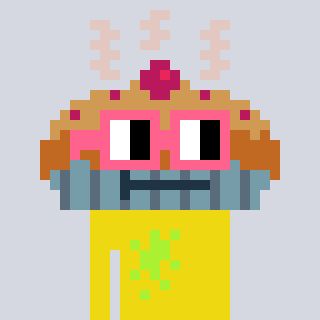
a pixel art character with square pink glasses, a pie-shaped head and a yellow-colored body on a cool background